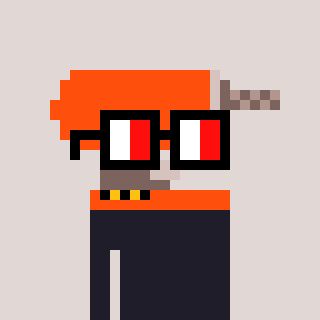
a pixel art character with square glasses with black frames and red eyes, a drill-shaped head and a peachy-colored body on a warm background